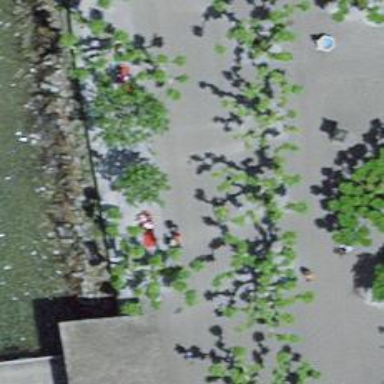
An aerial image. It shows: Red bench.